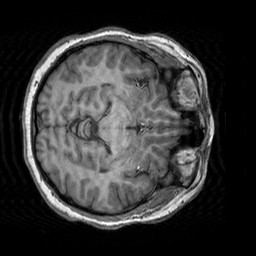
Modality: T1w
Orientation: axial
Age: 24
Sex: female
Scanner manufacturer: siemens
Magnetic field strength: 3 T
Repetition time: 2.3 s
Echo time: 0.00303 s